Question:
I am trying to work with Google map marker clustering in Javascript. And i am pretty new to this.
The scenario
I am fetching a huge chunk of data from database in the lot of 10000 per call and then rendering the set on google map by sending the lat lng array to the marker cluster.
My data set consists of 100000 outlets. I am fetching 10000 outlets at once and this is being called 10 times so 10 clusters of 10000 are getting created and they are overlapping with each other. When i try to zoom in the cluster expands into further small clusters.
But while zooming out instead of the clustering back they overlap.
Issue- Need to get all the 100000 outlets in one cluster on zoom out .
or if that is not possible then how to fix the overlapping?
This is the code snippet
'''
var mapDiv = document.getElementById('newmap');
map = new google.maps.Map(mapDiv, {
center: new google.maps.LatLng(latitude, longitude),
zoom: 3,
panControl: true,
mapTypeControl: true,
mapTypeControlOptions: {
style: google.maps.MapTypeControlStyle.DROPDOWN_MENU
},
zoomControl: true,
zoomControlOptions: {
position: google.maps.ControlPosition.LEFT_TOP,
},
streetViewControl: true,
mapTypeId: google.maps.MapTypeId.ROADMAP
});
function addMarker1(locations, outletname, outletData) {
var infoWindow = new google.maps.InfoWindow();
var markers = locations.map(function(location, i) {
return new google.maps.Marker({
position: location,
});
});
var markerCluster = new MarkerClusterer(map, markers, {
imagePath: 'https://developers.google.com/maps/documentation/javascript/examples/markerclusterer/m'
});
}
// this is sending data 10000 each
for (var i = 0; i < outletDataLen; i++) {
outletArray.push(outletData[i]['Outletview']['name']);
j.push({
lat: parseFloat(outletData[i]['Outletview']['latitude']),
lng: parseFloat(outletData[i]['Outletview']['longitude'])
});
outletname.push(outletData[i]['Outletview']['name']);
}
addMarker1(j, outletname, outletData);
'''
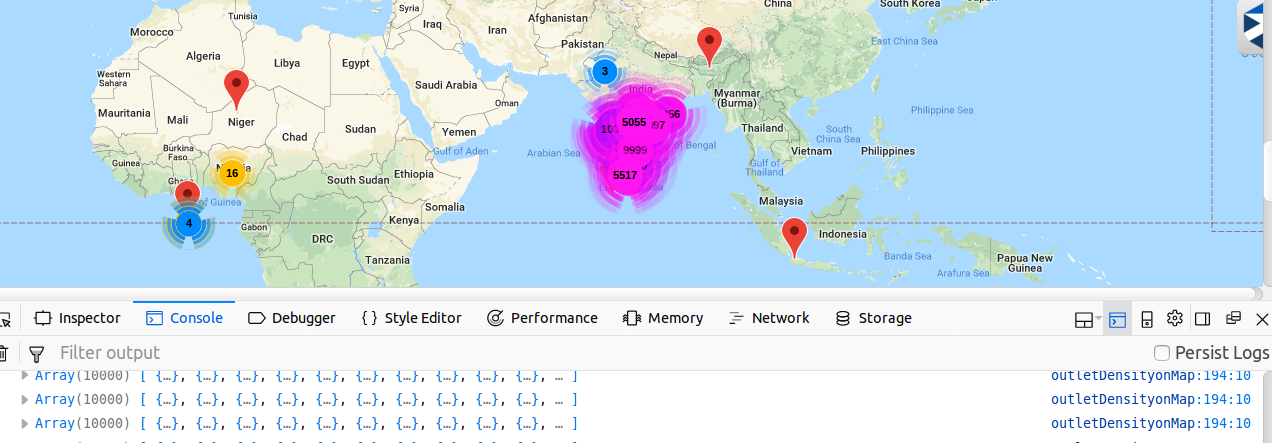
Answer: Take the markers from the 'MarkerCluster' object and concat new 'Markers' data with it and add it to the same 'Marker'object as below and also refer the <URL>
'''
var mapDiv = document.getElementById('newmap');
map = new google.maps.Map(mapDiv, {
center: new google.maps.LatLng(latitude, longitude),
zoom: 3,
panControl: true,
mapTypeControl: true,
mapTypeControlOptions: {
style: google.maps.MapTypeControlStyle.DROPDOWN_MENU
},
zoomControl: true,
zoomControlOptions: {
position: google.maps.ControlPosition.LEFT_TOP,
},
streetViewControl: true,
mapTypeId: google.maps.MapTypeId.ROADMAP
});
var markerCluster = new MarkerClusterer(map, [], {
imagePath: 'https://developers.google.com/maps/documentation/javascript/examples/markerclusterer/m'
});
function addMarker1(locations, outletname, outletData) {
var infoWindow = new google.maps.InfoWindow();
var markers = locations.map(function(location, i) {
return new google.maps.Marker({
position: location,
});
});
var mapmarkers = markerCluster.getTotalMarkers();
markers = markers.concat(mapmarkers);
markerCluster.addMarkers(markers);
markerCluster.redraw();
}
// this is sending data 10000 each
for (var i = 0; i < outletDataLen; i++) {
outletArray.push(outletData[i]['Outletview']['name']);
j.push({
lat: parseFloat(outletData[i]['Outletview']['latitude']),
lng: parseFloat(outletData[i]['Outletview']['longitude'])
});
outletname.push(outletData[i]['Outletview']['name']);
}
addMarker1(j, outletname, outletData);
'''